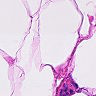
Metastatic tissue present: no